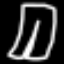
Label: pants